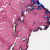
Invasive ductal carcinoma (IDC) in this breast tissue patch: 0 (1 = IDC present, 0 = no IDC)